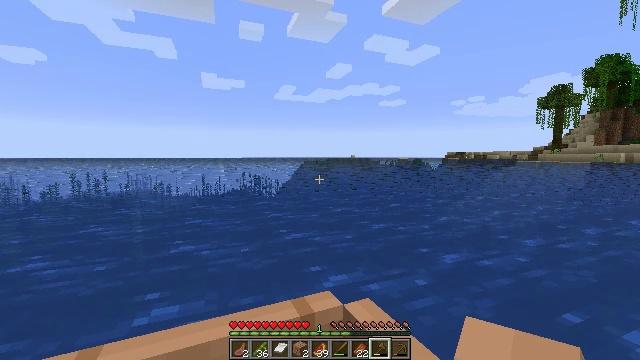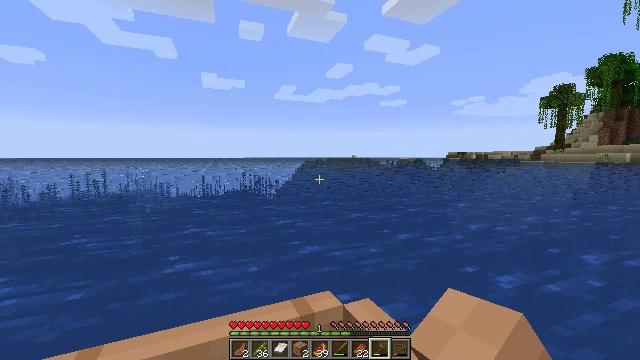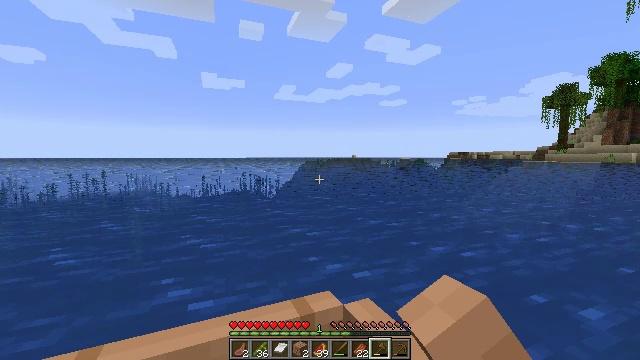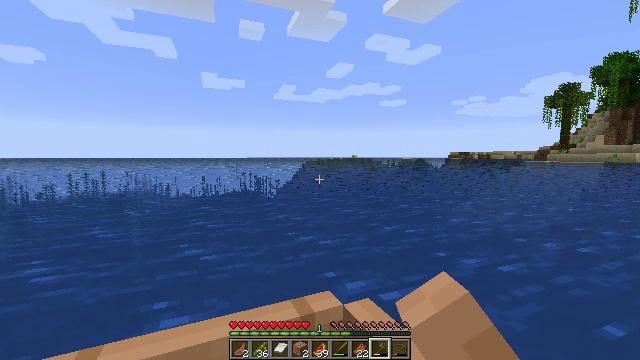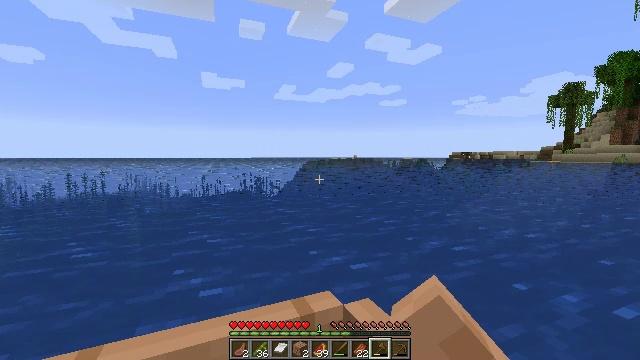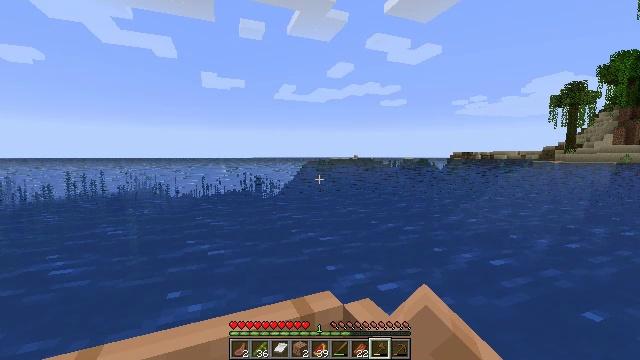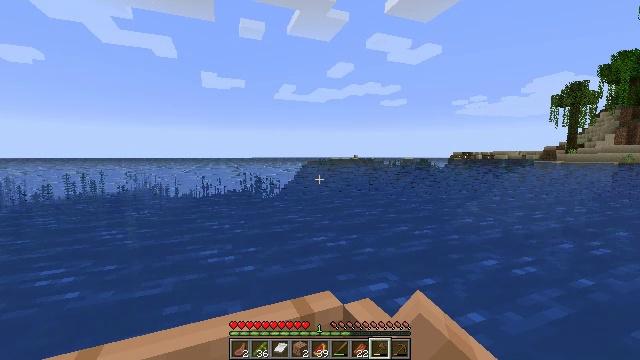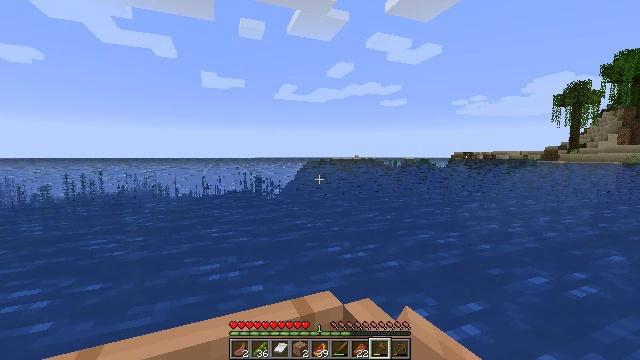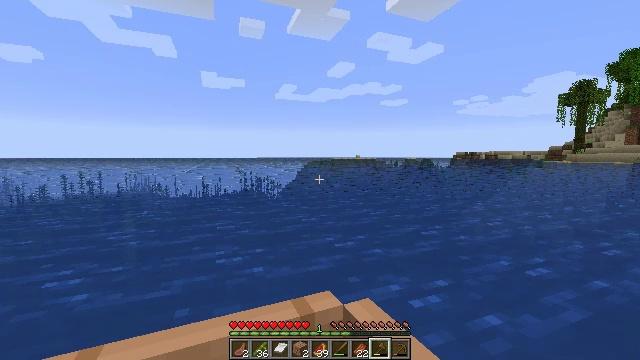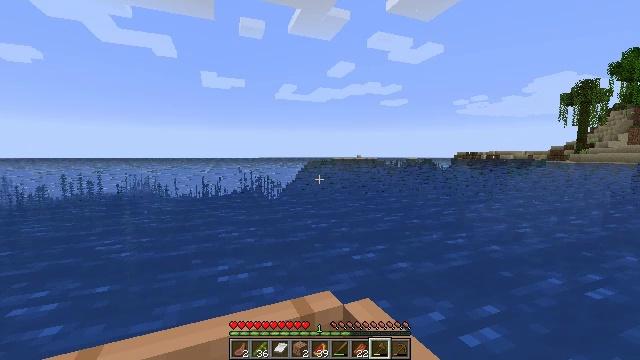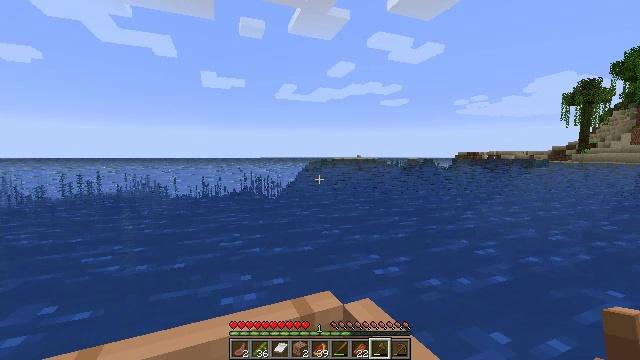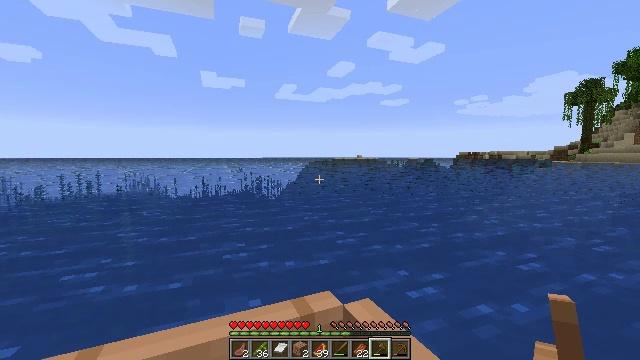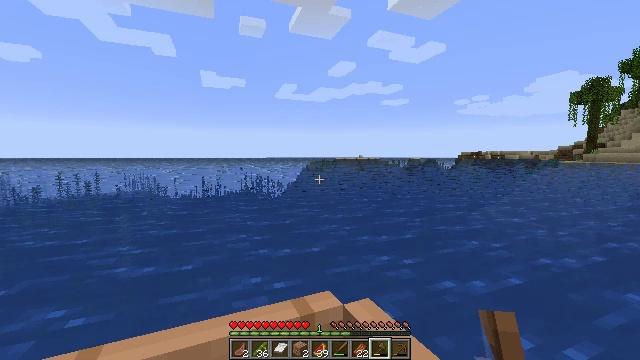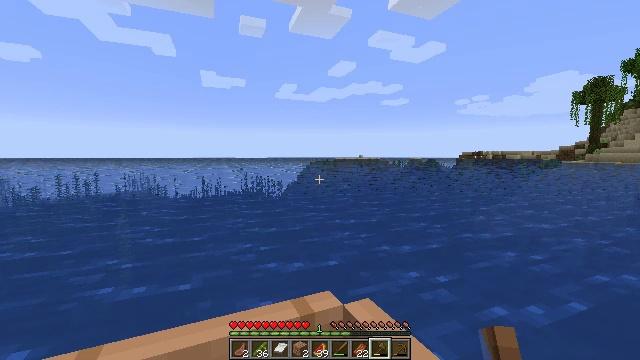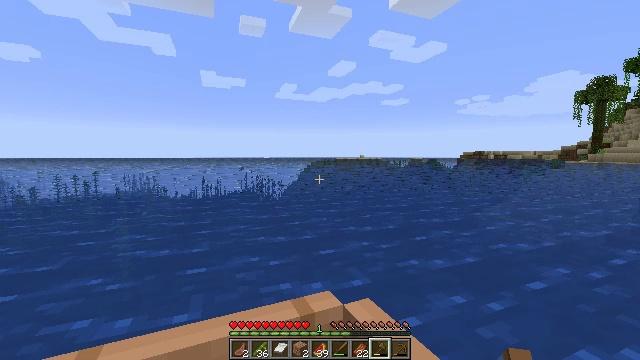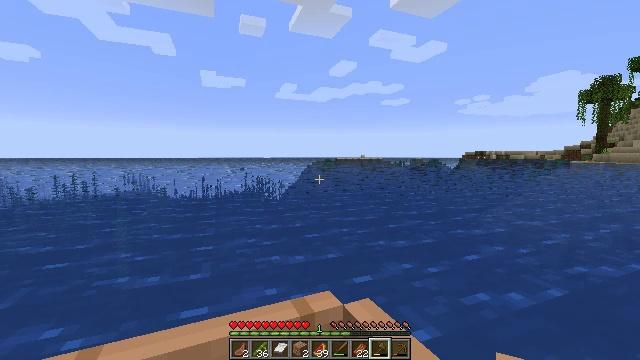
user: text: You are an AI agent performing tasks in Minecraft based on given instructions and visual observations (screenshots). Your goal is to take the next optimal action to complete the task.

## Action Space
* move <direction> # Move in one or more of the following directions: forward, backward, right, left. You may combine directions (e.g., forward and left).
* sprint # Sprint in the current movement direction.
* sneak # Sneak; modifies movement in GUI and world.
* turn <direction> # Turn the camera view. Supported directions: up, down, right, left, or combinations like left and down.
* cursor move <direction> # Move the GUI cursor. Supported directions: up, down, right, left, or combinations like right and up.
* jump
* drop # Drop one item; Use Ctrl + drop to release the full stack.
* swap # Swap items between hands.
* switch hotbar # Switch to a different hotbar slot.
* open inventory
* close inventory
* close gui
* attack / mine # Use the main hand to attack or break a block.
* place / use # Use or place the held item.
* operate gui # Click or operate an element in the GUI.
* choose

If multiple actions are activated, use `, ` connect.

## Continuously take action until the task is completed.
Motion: motion action
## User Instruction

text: Harvest kelp plant in the water.
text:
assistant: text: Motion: move forward
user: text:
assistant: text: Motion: move forward
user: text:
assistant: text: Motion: move forward
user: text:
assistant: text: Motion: move forward
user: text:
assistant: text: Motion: move forward
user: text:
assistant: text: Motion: move forward
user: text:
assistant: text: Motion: move forward
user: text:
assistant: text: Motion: move forward
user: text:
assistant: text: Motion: move forward
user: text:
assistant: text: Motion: move forward
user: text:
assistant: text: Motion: move forward
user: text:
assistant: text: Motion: move forward
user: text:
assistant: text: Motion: move forward
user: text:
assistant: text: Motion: move forward
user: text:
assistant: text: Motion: move forward
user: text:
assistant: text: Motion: move forward
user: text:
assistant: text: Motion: move forward
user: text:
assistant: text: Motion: move forward
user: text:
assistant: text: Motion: move forward
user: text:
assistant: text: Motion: move forward
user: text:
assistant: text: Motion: move forward
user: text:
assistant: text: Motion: move forward
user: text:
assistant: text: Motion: move forward
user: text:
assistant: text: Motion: move forward
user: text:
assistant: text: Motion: move forward
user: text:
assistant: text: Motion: move forward
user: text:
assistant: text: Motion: move forward
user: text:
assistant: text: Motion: move forward
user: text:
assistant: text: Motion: move forward
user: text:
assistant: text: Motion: move forward